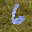
Label: 6